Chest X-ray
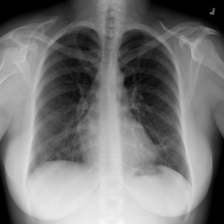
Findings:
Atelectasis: positive
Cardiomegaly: negative
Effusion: negative
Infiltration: negative
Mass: negative
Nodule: negative
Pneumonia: negative
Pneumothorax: negative
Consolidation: negative
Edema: negative
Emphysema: negative
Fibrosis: negative
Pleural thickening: negative
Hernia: negative